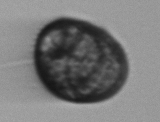
Label: Margalefidinium